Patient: sex F, age 52
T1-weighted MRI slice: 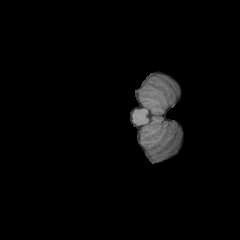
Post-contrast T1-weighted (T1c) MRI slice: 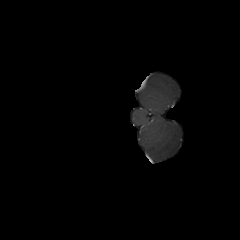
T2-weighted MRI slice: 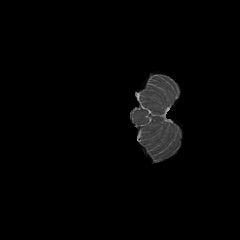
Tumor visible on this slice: no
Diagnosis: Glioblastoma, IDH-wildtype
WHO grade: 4